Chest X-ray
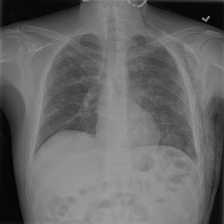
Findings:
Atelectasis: negative
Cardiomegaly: negative
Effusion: negative
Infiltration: negative
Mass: negative
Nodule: negative
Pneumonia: negative
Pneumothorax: positive
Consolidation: negative
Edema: negative
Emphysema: negative
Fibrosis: negative
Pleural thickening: negative
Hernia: negative